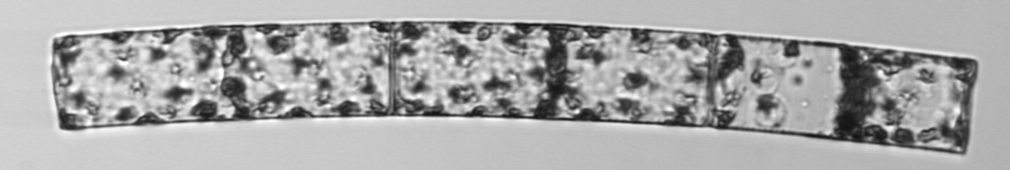
Label: Guinardia_flaccida